Question: Depending on the clicked 'button' out of 3 'button', different data gets populated in 'listView'.
I've used this
'onListItemClick'
'''
//ltable refers to list
String item = ltable.getItemAtPosition(position).toString();
Intent i = new Intent(getApplicationContext(),NextClass.class);
i.putExtra("name", item);
startActivity(i);
'''
Now on any button click, corresponding data gets populated in 'listView'. Then on 'listItelClick', it navigates to 'NextClass.class' and hence new activity gets launched.
What if I want app to navigate to next view 'listView' is populated when 'Gainers' or 'Losers' button is pressed????
If 'listView' is populated on 'Index' button click, it .
i.e.
I tried to use flag, but only variables are permitted within 'buttonClickListener', so it doesn't work.
How can I implement this??

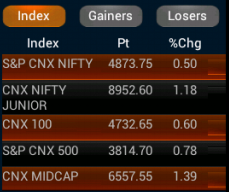
Answer: Take a 'class' level variable
'''
boolean shouldNavigate = false;
'''
and in 'onClick()' of 'Index Button'. set 'shouldNavigate' to 'false':
'''
public void onClick(View v)
{
// Update adapter for Index..
shouldNavigate = false;
}
'''
But in 'onClick()' of other than 'Index Button'. set 'shouldNavigate' to 'true':
'''
public void onClick(View v)
{
// Update adapter for Gainer or Losers..
shouldNavigate = true;
}
'''
and inside your 'onItemClick()' check for the flag and navigate accordingly
'''
public void onItemClick(AdapterView parent, View view, int position, long id) {
if(shouldNavigate)
{
// you can navigagte...
}
else
{
// do other task
}
}
'''